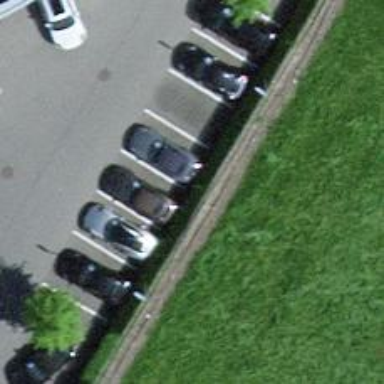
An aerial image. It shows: Charging station.